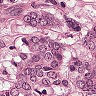
Metastatic tissue present: yes